Question: Is there a way to get the the default 'NSButton's used throughout OS X for navigating through a window's contents? The buttons I'm speaking of are shown in Finder, System Preferences, Safari, Mac App Store, Game Center, etc.

While I could recreate them using my own 'NSButton' and custom images for the chevrons, I would like to use these buttons if they're provided to ensure they're the exact same style, and they will update when this style undoubtedly changes appearance in the future.
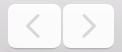
Answer: NSSegmentedControl + NSImageNameGoLeftTemplate + NSImageNameGoRightTemplate
(some (most?) of this can be specified via the nib)
'''
[self.segmentedControl setSegmentCount:2];
self.segmentedControl.segmentStyle = NSSegmentStyleSeparated;
[[self.segmentedControl cell] setTrackingMode:NSSegmentSwitchTrackingMomentary];
[self.segmentedControl setImage:[NSImage imageNamed:NSImageNameGoLeftTemplate] forSegment:0];
[self.segmentedControl setImage:[NSImage imageNamed:NSImageNameGoRightTemplate] forSegment:1];
[[self.segmentedControl cell] setTag:0 forSegment:0];
[[self.segmentedControl cell] setTag:1 forSegment:1];
[self.segmentedControl setWidth:23.0 forSegment:0];
[self.segmentedControl setWidth:23.0 forSegment:1];
[self.segmentedControl setEnabled:YES forSegment:0];
[self.segmentedControl setEnabled:YES forSegment:1];
[self.segmentedControl sizeToFit];
'''
The NSImages are documented here:
<URL>